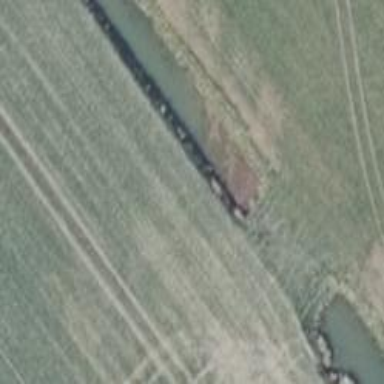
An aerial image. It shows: Culvert tunnel.